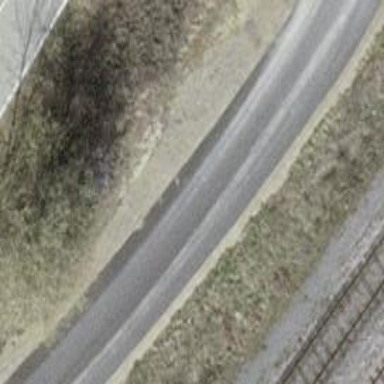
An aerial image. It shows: Rest area on the road.